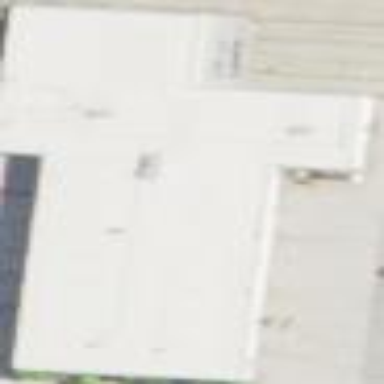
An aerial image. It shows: Commercial building.